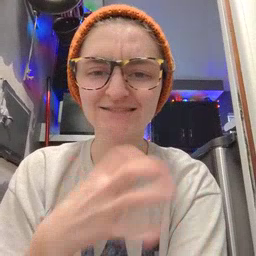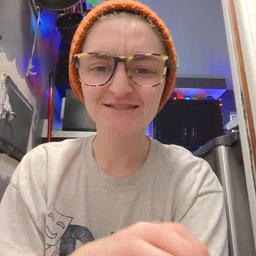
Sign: hot